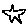
Label: star